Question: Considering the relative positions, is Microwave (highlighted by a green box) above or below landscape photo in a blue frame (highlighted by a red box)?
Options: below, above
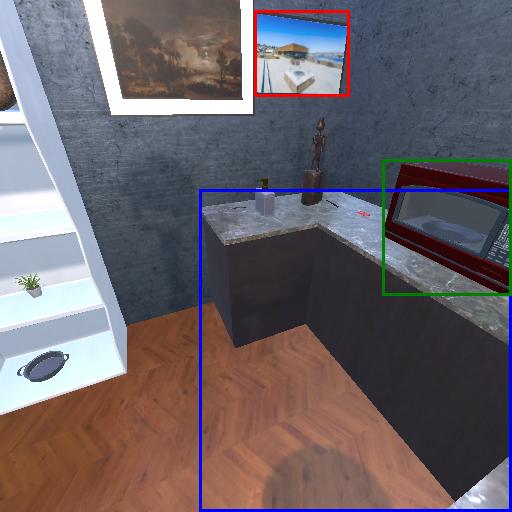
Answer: below